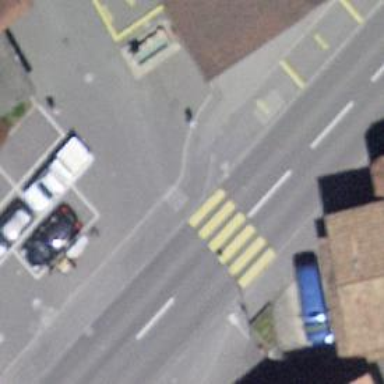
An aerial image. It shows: Uncontrolled zebra crossing on the road.